Interaction volume radius: 5 \u00c5
Interaction volume height: 30 \u00c5
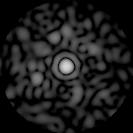
Disorder parameter: 0.8461